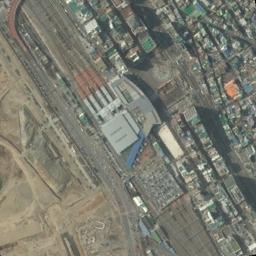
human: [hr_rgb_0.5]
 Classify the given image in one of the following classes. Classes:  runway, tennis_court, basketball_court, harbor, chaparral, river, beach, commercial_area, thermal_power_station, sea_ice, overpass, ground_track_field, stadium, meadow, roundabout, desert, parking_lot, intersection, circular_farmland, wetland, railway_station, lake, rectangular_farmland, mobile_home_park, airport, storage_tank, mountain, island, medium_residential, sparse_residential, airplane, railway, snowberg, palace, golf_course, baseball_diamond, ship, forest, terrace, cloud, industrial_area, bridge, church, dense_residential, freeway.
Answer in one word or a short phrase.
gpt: railway_station